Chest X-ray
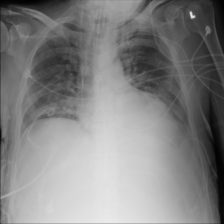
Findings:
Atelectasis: negative
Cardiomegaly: negative
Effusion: negative
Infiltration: negative
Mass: negative
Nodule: negative
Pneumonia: negative
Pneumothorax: negative
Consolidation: negative
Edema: negative
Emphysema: negative
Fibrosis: negative
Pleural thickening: negative
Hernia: negative